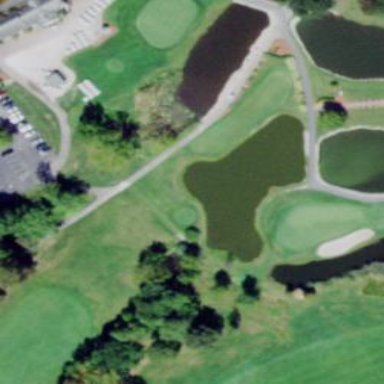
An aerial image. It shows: Scenic view of water hazard on golf course. The natural water feature adds beauty to the landscape.